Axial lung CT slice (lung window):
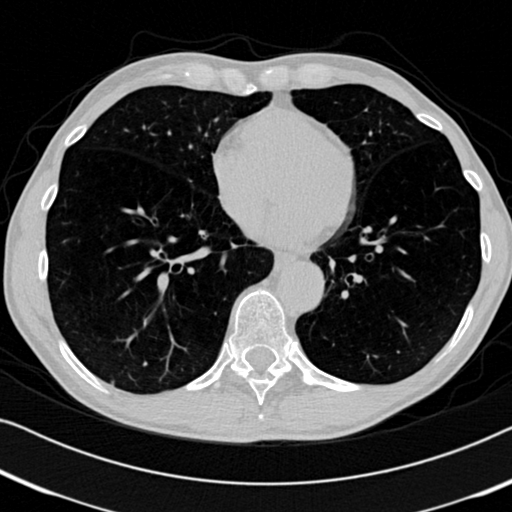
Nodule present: no